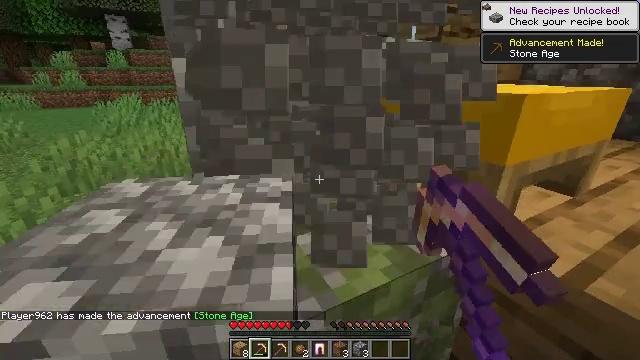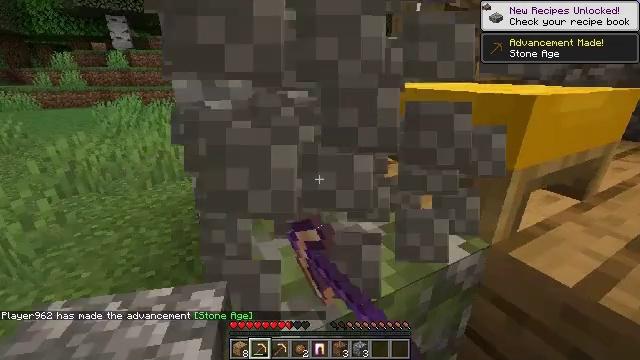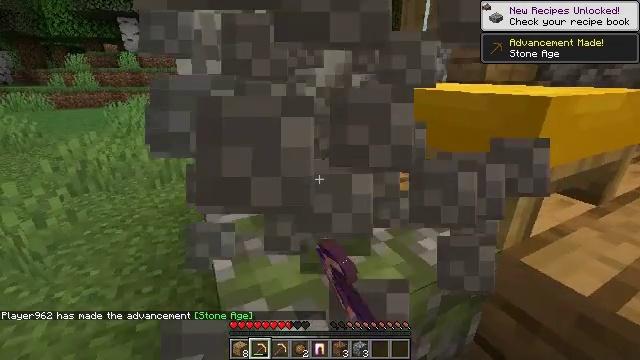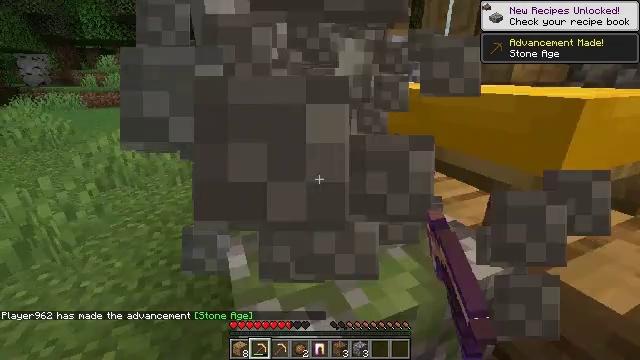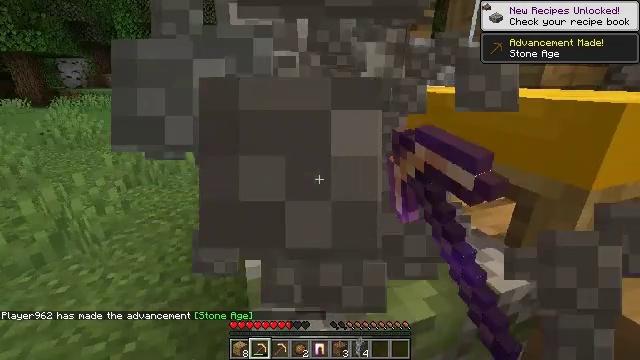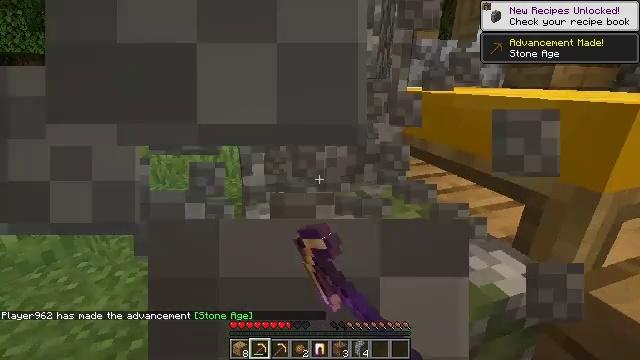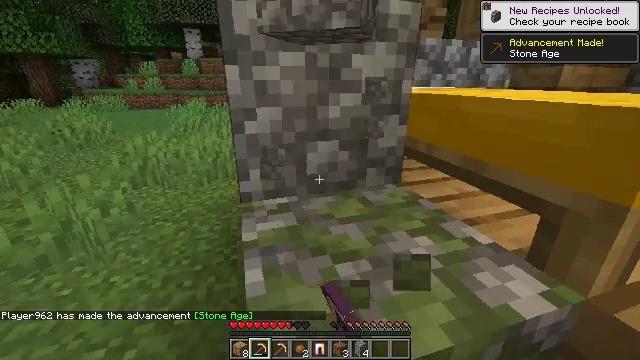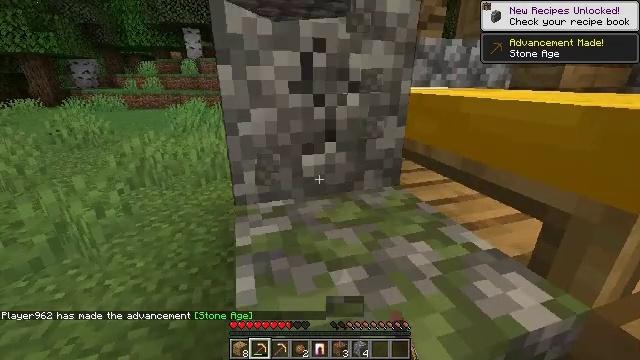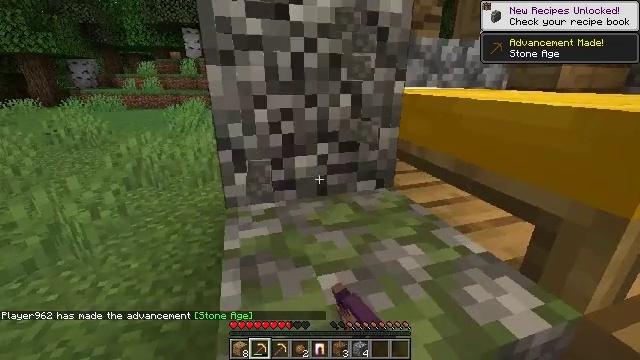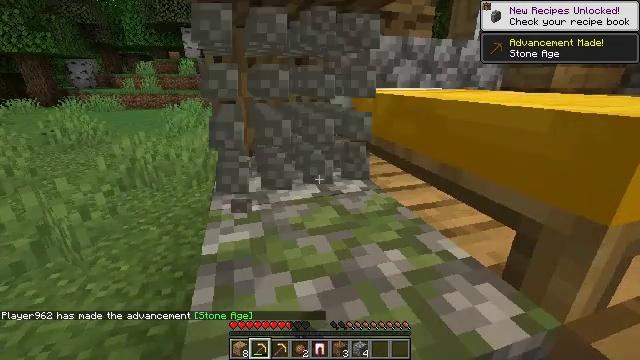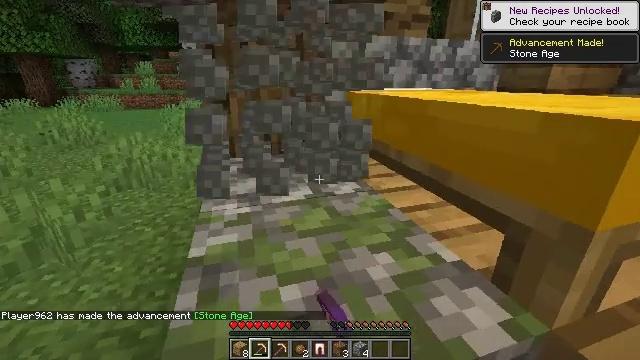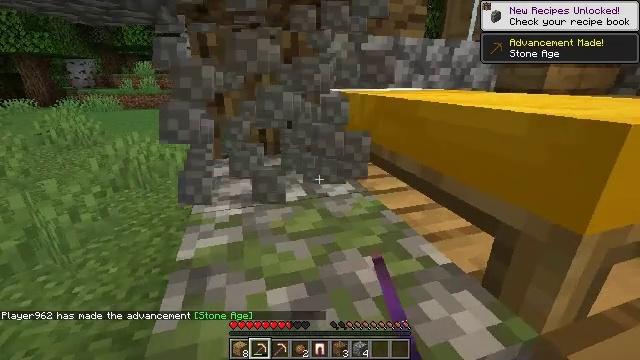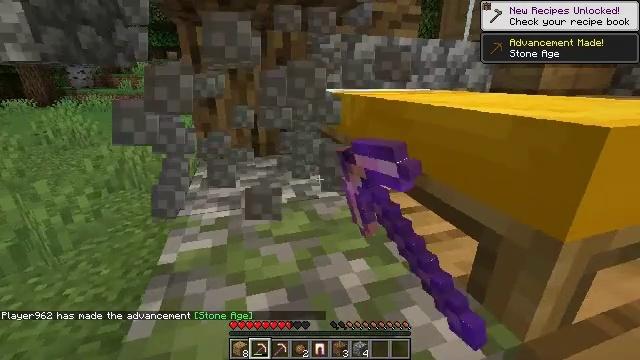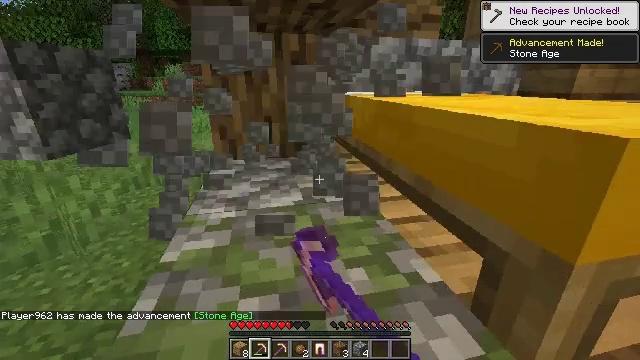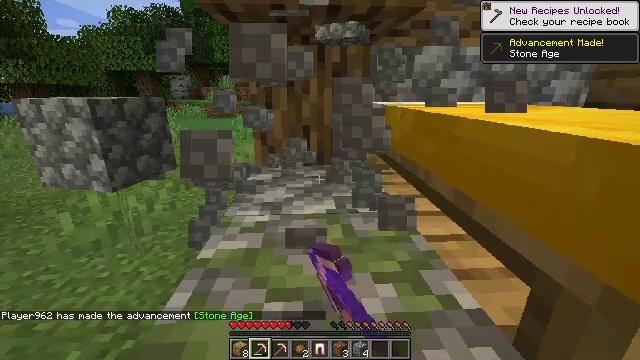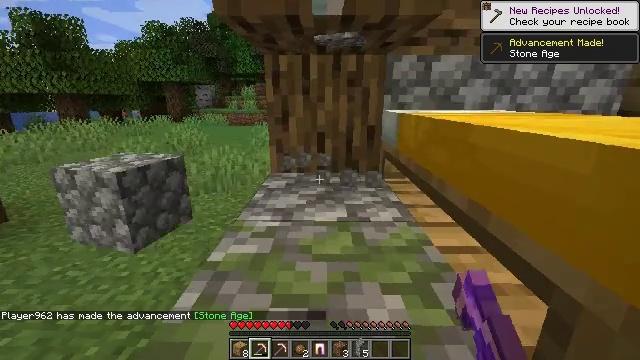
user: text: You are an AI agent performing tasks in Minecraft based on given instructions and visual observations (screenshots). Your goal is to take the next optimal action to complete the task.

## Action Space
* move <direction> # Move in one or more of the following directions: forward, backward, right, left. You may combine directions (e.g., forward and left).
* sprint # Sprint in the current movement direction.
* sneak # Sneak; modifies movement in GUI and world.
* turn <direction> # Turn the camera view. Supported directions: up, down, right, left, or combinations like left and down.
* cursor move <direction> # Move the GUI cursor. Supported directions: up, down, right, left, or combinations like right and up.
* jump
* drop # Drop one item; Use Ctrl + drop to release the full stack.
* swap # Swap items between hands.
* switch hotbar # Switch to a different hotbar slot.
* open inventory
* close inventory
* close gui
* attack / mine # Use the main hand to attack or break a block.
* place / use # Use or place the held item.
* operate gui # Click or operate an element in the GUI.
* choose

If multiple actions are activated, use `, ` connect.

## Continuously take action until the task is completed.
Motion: motion action
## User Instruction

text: Collect cobblestone blocks for construction.
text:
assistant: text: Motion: attack / mine
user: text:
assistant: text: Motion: turn left, attack / mine
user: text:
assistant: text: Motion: turn left, attack / mine
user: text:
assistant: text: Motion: turn left, attack / mine
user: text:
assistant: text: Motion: turn left, attack / mine
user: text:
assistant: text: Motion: move forward, attack / mine
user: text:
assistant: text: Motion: move forward, attack / mine
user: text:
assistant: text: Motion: move forward, attack / mine
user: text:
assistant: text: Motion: move forward, attack / mine
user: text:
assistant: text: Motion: move forward, attack / mine
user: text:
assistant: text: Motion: move forward, attack / mine
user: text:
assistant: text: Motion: move forward, attack / mine
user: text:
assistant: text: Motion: move forward, turn left, attack / mine
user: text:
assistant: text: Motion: turn left and up, attack / mine
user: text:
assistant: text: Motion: turn left and up, attack / mine
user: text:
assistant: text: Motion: turn left and up, attack / mine
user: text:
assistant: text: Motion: turn left, attack / mine
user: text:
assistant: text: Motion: move left, attack / mine
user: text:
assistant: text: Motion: move left, attack / mine
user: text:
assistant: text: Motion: move left, attack / mine
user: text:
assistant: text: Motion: move left, attack / mine
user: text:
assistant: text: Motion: move left
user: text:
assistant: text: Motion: move left
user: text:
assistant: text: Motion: turn right and down
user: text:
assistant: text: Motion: turn right and down
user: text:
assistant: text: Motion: turn right and down, attack / mine
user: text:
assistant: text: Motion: turn right, attack / mine
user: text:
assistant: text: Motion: turn right, attack / mine
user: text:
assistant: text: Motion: turn right, attack / mine
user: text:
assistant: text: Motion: turn right, attack / mine